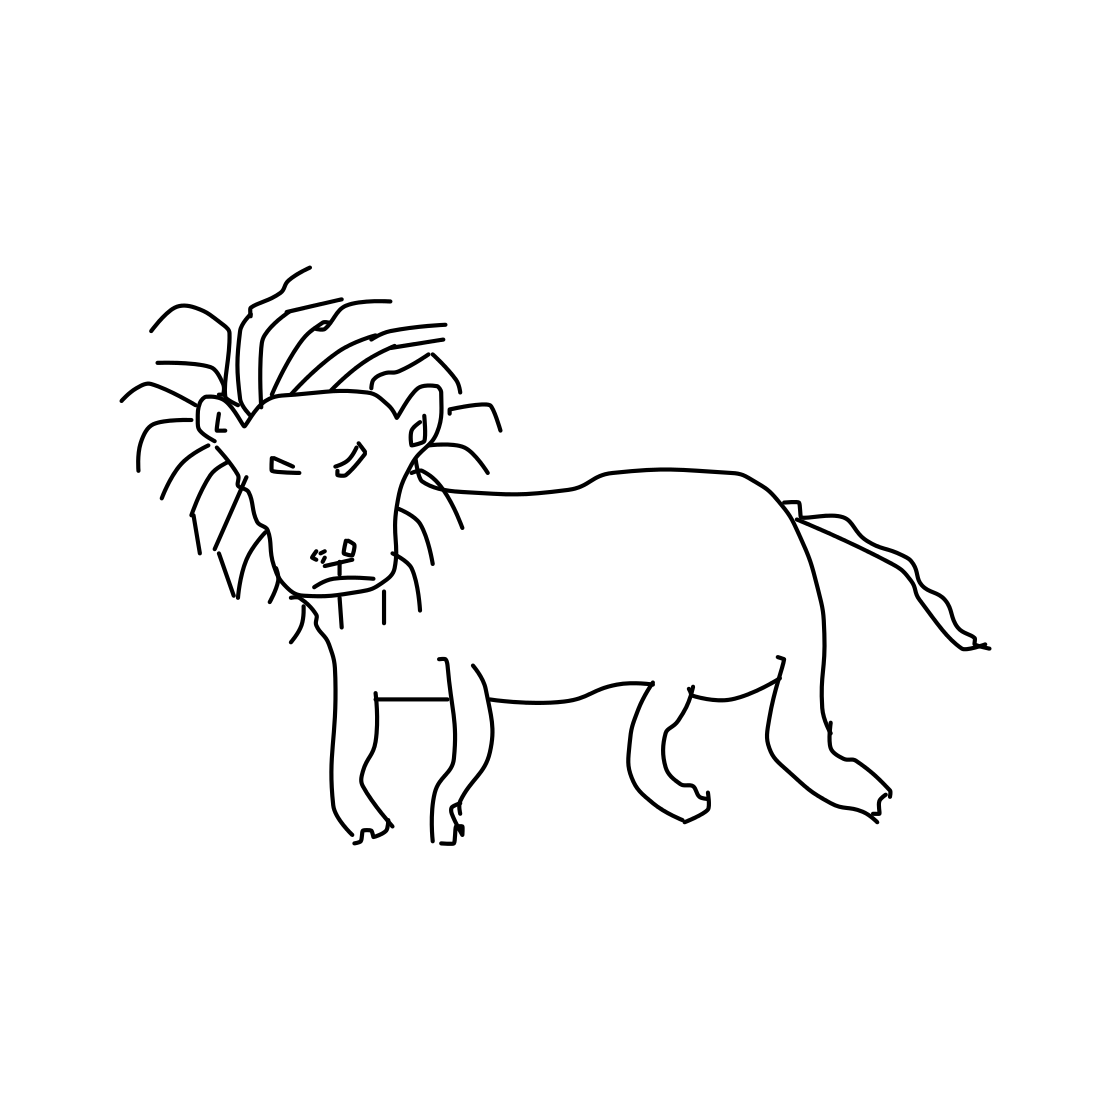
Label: lion